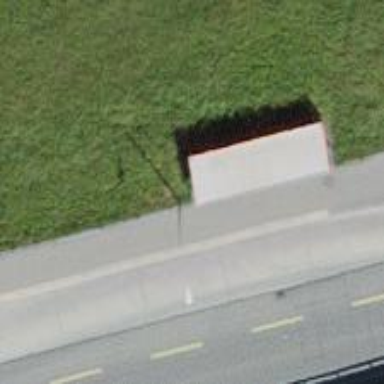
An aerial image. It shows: Bus stop with shelter. It is platform for public transport.